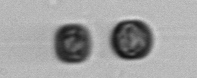
Label: Thalassiosira